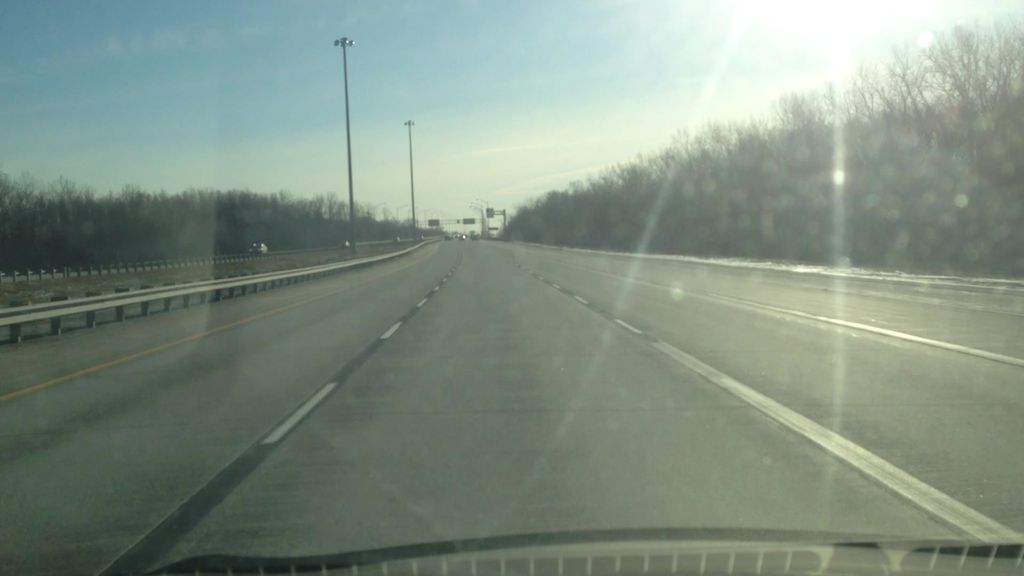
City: montreal